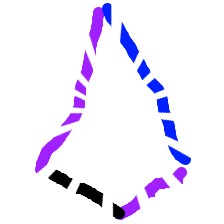
Shape: kite